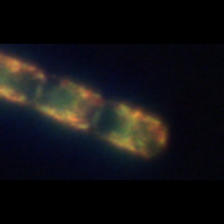
Taxon: Detonula
Group: Diatoms